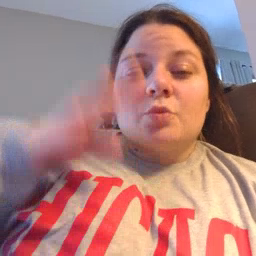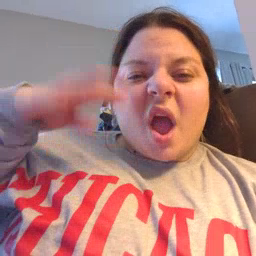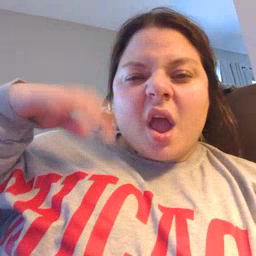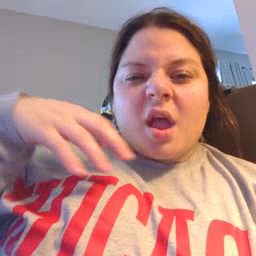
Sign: rain